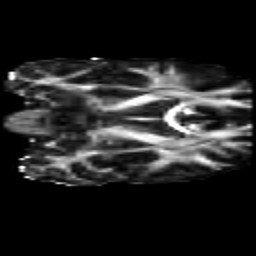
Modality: FA
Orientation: coronal
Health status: healthy
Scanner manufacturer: siemens
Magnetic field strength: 3 T
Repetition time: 10 s
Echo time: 0.092 s